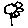
Label: flower